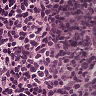
Metastatic tissue present: no